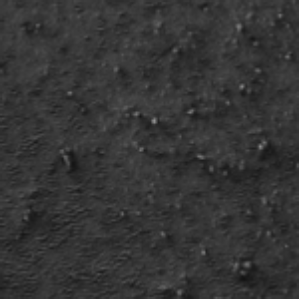
Label: frost